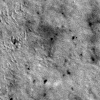
Atmospheric dust classification: not_dusty